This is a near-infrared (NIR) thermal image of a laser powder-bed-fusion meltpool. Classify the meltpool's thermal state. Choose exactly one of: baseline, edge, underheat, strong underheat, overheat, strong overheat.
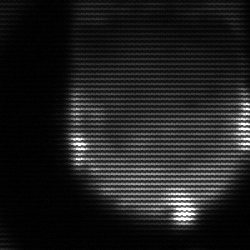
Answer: edge